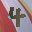
Label: 4